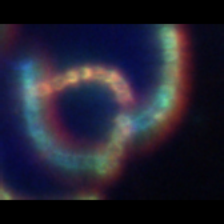
Taxon: Chaetoceros
Group: Diatoms